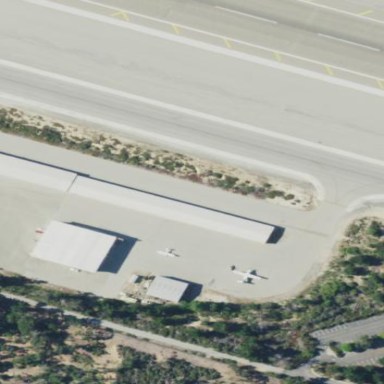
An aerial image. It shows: Hangar located at airport.